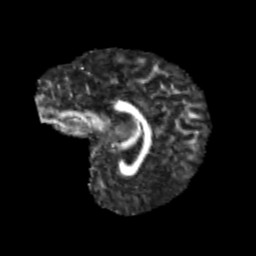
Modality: FA
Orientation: sagittal
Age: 10
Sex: female
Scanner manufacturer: siemens
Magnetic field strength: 3 T
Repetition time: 3.8 s
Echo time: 0.07 s